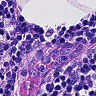
Metastatic tissue present: no